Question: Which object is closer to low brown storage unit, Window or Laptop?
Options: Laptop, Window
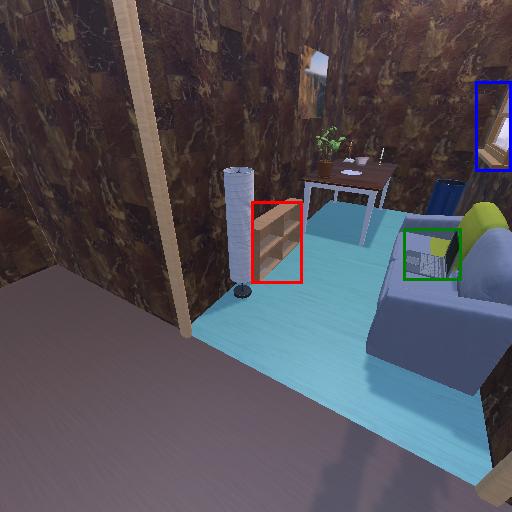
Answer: Laptop